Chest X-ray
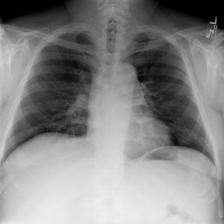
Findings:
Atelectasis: negative
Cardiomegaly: negative
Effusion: negative
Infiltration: negative
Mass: negative
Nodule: negative
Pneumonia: negative
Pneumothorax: negative
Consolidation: negative
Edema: negative
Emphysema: negative
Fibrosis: negative
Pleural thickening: negative
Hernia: negative